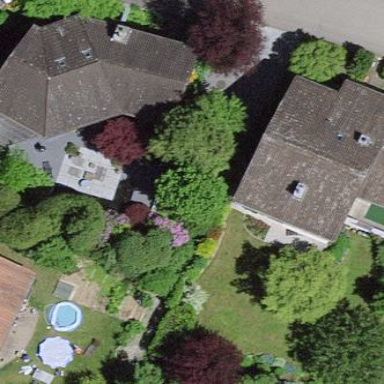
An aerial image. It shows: Semidetached house.